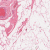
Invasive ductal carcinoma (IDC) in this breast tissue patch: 0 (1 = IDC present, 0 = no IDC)